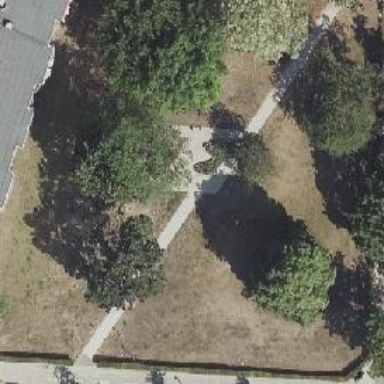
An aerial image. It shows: Deciduous broadleaved tree in park.